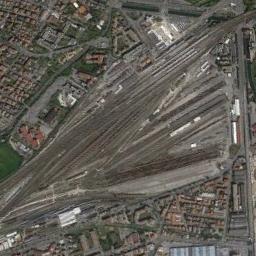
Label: railway_station